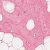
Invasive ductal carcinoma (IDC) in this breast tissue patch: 0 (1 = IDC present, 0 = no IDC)